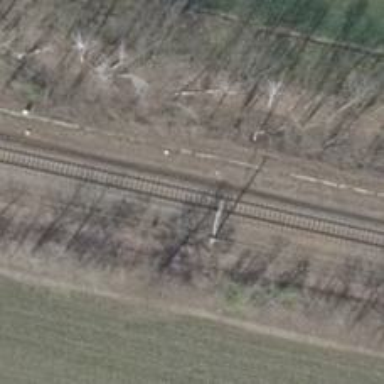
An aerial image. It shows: Railway signal.